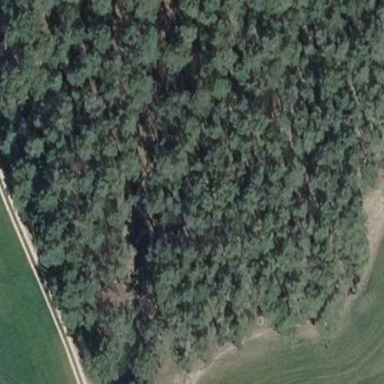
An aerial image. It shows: Forest area.